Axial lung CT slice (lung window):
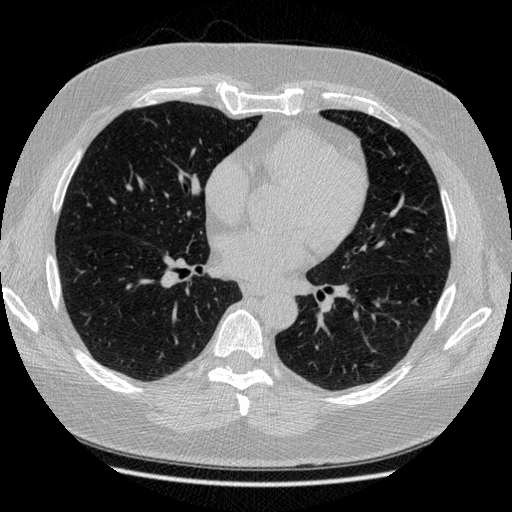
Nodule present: no